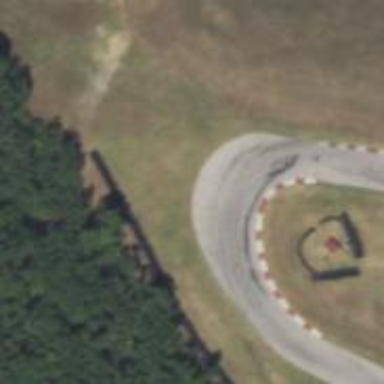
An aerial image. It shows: Asphalt raceway.